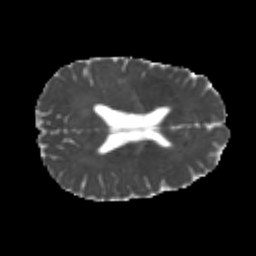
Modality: MD
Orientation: axial
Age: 20
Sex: male
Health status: healthy
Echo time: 0.074 s